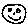
Label: smiley face